Question: Has anyone successfully used the 'CreateOrGet' request to Microsoft Graph v1.0 to create an Online Meeting using Application permissions? I had the Application created on the Azure Portal, and with the client id and secret declare and initialize the 'GraphServiceClient'.
I have a service(Hangfire Server) which without user interaction does background and out of sync processes and notifications. One of the features is for this server to send organizational communications with embedded links to online Teams meetings. For this, I'm trying to use Client Credential flow
I have the following permissions in my token:
'''
"roles": [
"OnlineMeetings.Read.All",
"OnlineMeetings.ReadWrite.All",
"User.Read.All"
],
'''

I'm using the Client Credentials Provider with the following code:
'''
//Client Credentials - Application
app = ConfidentialClientApplicationBuilder
.Create(config.Value.ClientId)
.WithTenantId(config.Value.Tenant)
.WithClientSecret(config.Value.ClientSecret)
.Build();
var scopes = new string[] { "https://graph.microsoft.com/.default" };
graphClient = new GraphServiceClient(new DelegateAuthenticationProvider(async (requestMessage) =>
{
// Retrieve an access token for Microsoft Graph (gets a fresh token if needed).
authResult = await app
.AcquireTokenForClient(scopes)
.ExecuteAsync();
// Add the access token in the Authorization header of the API request.
requestMessage.Headers.Authorization =
new AuthenticationHeaderValue("Bearer", authResult.AccessToken);
_logger.LogInformation("Token included in GraphClient: " + authResult.AccessToken);
})
);
OnlineMeeting onlineMeeting = new OnlineMeeting() {.....}
var user = await graphClient.Users[{userPrincipalName}].Request().GetAsync(); //<-- This works with the User.Read.All permission
_logger.LogInformation("User: " + JsonConvert.SerializeObject(user, serializerSettings));
string meetingId = Guid.NewGuid().ToString();
OnlineMeeting createdMeeting = await graphClient.Users[user.Id].OnlineMeetings.CreateOrGet(meetingId, null, onlineMeeting.EndDateTime,
onlineMeeting.Participants, onlineMeeting.StartDateTime,onlineMeeting.Subject).Request().PostAsync(); //<-- This doesn't work, and I'm getting a ServiceException
'''
This is the error I get:
'''
StatusCode: Forbidden ResponseBody: {
"error": {
"code": "Forbidden",
"message": "Application does not have permission to CreateOrGet online meeting on behalf of this user.",
"innerError": {
"date": "2021-03-26T15:55:22",
"request-id": "6e8466cb-807a-44df-93bf-27d42c413e44",
"client-request-id": "6e8466cb-807a-44df-93bf-27d42c413e44"
}
}
}
'''
Any clues as to what might be the problem?
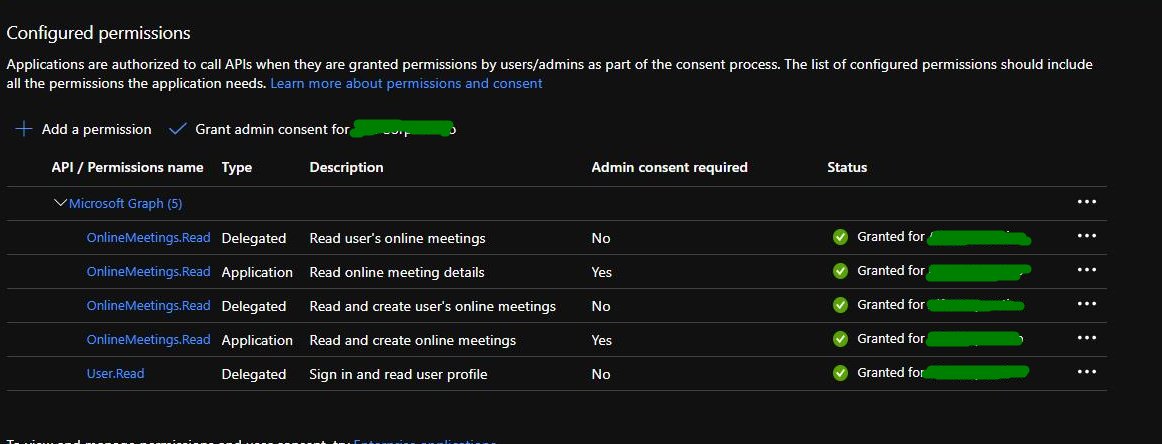
Answer: You might have missed below note which is mentioned in documentation:
<URL>
Documentation: <URL>
Create application access policy steps: <URL>